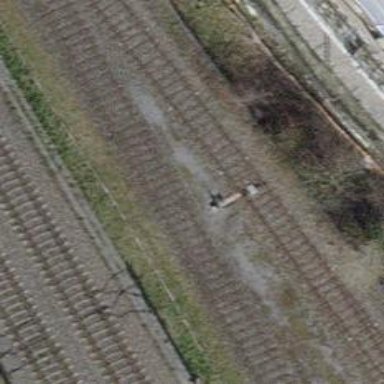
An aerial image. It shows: Railway switch.